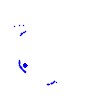
Particle: kaon